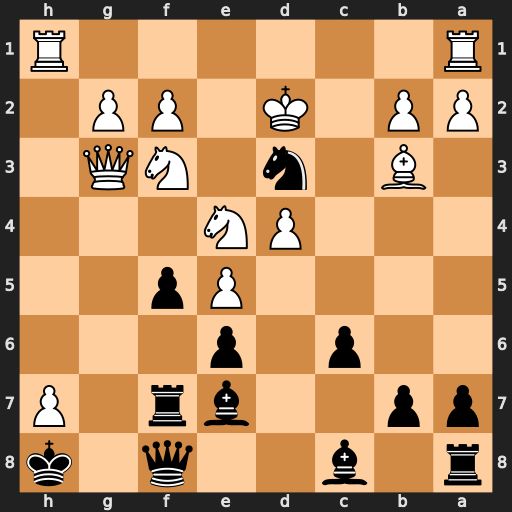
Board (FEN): r1b2q1k/pp2br1P/2p1p3/4Pp2/3PN3/1B1n1NQ1/PP1K1PP1/R6R
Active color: b
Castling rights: -
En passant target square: -
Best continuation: fxe4 Qg8+ Qxg8 hxg8=B+ Kxg8